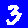
Digit: 3